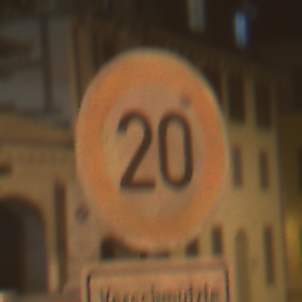
Verkehrszeichen: Geschwindigkeit20
Zusatzzeichen unten: HinweiseAufGefahrenDurchVerbaleAngabe4
Umgebung: Outdoor, Urban
Tageszeit: Night
Wetter: Clear
Licht: Artificial
Jahreszeit: NotSpecified
Kontrast: HighContrast